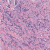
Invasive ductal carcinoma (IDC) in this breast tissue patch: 1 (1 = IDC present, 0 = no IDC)